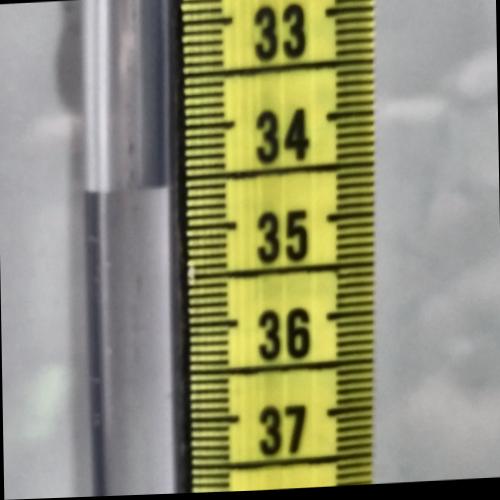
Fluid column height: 34.6 cm